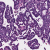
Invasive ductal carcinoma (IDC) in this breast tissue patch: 1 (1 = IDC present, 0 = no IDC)